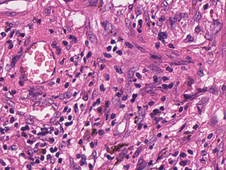
Tumor epithelial tissue: no
Tumor-associated stroma tissue: yes
Normal tissue: no